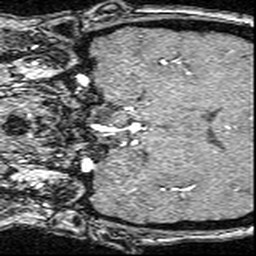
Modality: angio
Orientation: coronal
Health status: ill
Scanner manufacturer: siemens
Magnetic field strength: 3 T
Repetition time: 0.022 s
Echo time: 0.00395 s